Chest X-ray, AP view. Patient: 58 years old, sex F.
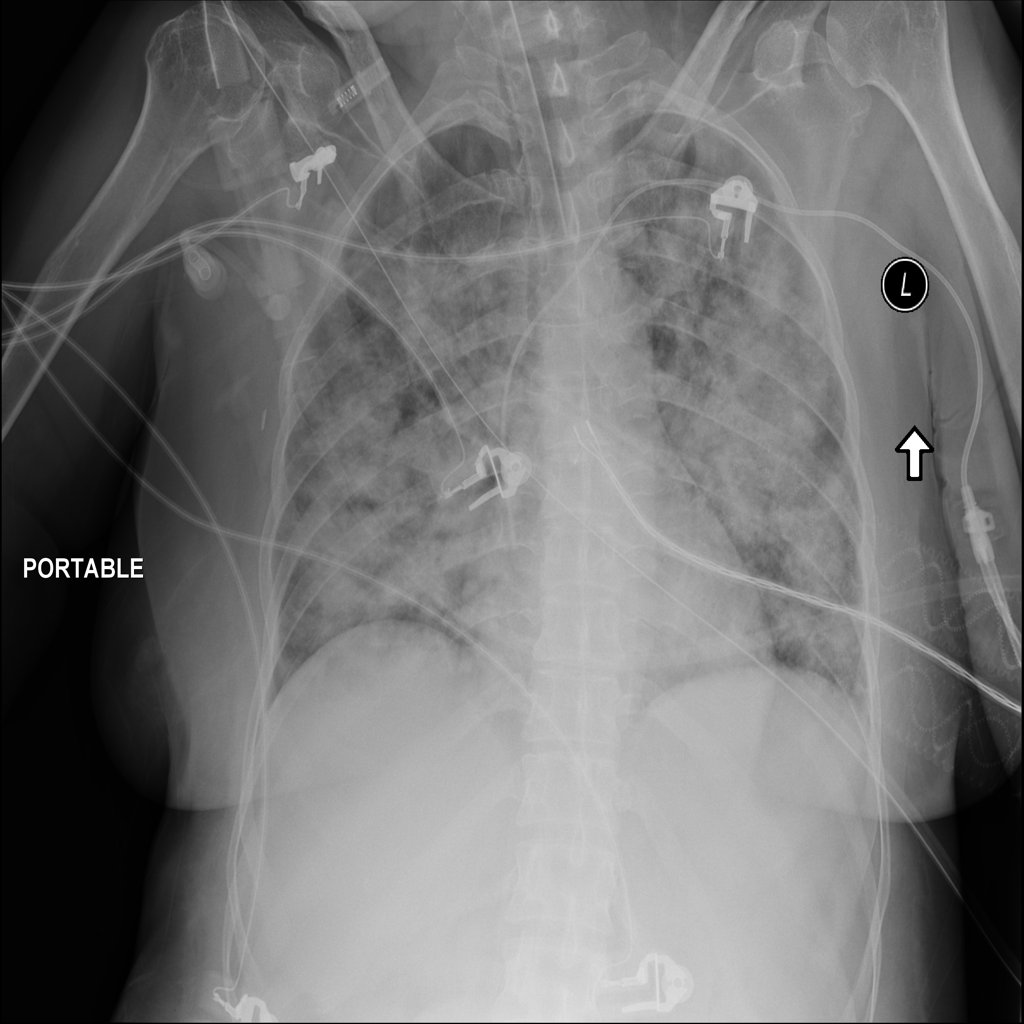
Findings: Infiltration